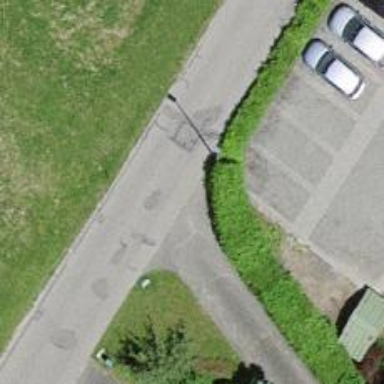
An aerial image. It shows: Asphalt road in residential area.